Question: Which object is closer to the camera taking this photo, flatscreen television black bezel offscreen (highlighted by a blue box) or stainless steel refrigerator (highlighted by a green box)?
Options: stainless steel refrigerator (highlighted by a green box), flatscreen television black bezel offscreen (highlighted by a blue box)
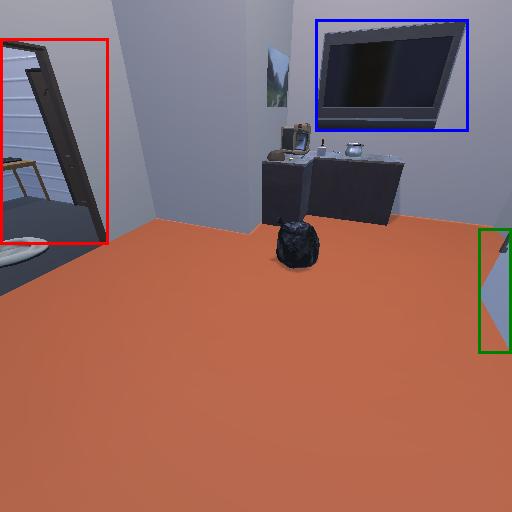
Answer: stainless steel refrigerator (highlighted by a green box)